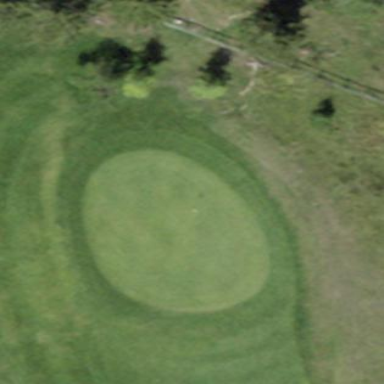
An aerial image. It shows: Green golf area with grass land use.